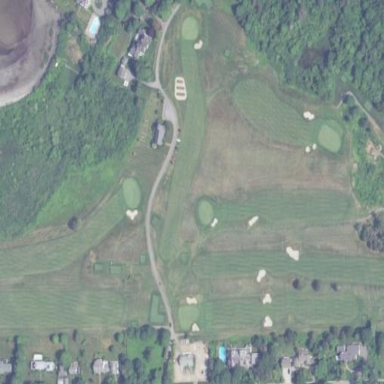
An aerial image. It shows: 9-hole golf course for leisure on the land.